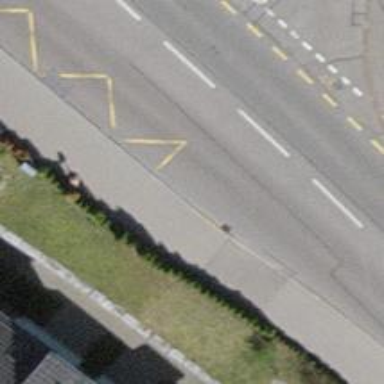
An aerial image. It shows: Asphalt platform for public transport with shelter.